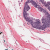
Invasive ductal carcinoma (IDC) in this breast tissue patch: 0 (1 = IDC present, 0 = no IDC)